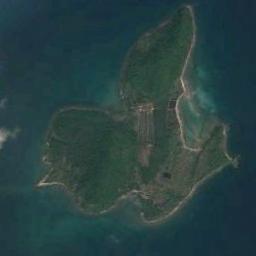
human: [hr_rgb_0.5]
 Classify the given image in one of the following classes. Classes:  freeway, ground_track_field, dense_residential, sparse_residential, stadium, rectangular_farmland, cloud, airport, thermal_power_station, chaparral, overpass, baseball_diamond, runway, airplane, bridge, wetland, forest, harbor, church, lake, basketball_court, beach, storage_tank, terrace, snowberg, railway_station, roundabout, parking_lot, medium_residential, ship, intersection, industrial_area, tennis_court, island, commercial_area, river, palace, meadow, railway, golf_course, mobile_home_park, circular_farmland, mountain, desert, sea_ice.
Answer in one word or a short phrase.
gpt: island